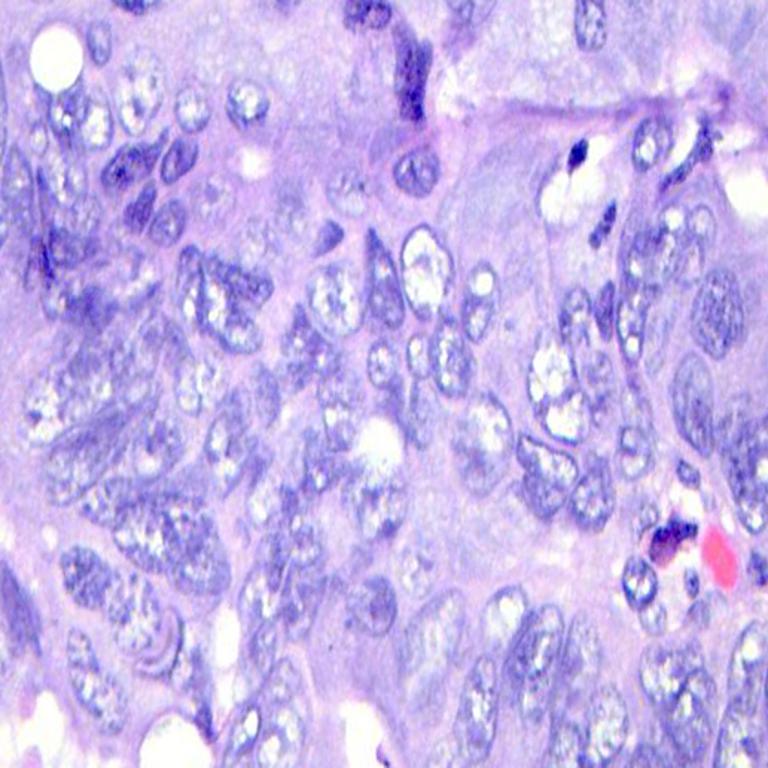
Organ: colon
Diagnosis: adenocarcinomas